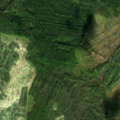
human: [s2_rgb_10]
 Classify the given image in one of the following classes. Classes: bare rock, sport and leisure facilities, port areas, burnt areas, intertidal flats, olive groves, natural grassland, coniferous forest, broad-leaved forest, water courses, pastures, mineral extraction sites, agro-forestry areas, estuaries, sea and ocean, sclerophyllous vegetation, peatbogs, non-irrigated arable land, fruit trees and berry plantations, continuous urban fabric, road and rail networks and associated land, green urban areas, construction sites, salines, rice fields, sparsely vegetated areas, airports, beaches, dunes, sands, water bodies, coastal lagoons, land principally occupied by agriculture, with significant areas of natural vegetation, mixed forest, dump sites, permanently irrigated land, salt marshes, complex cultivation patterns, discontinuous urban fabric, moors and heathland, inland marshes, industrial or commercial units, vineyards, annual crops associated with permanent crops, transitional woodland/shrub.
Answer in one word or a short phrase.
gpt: coniferous forest, transitional woodland/shrub